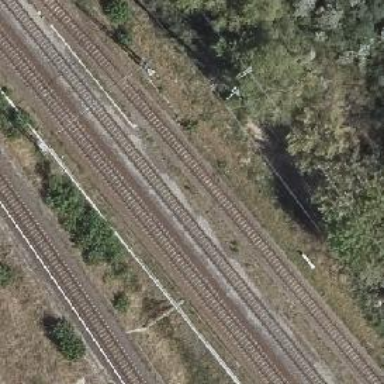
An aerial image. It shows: Railway with electrified contact lines.